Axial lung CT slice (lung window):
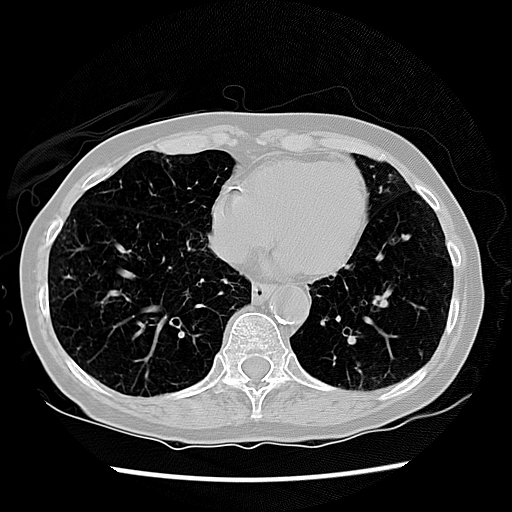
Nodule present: no